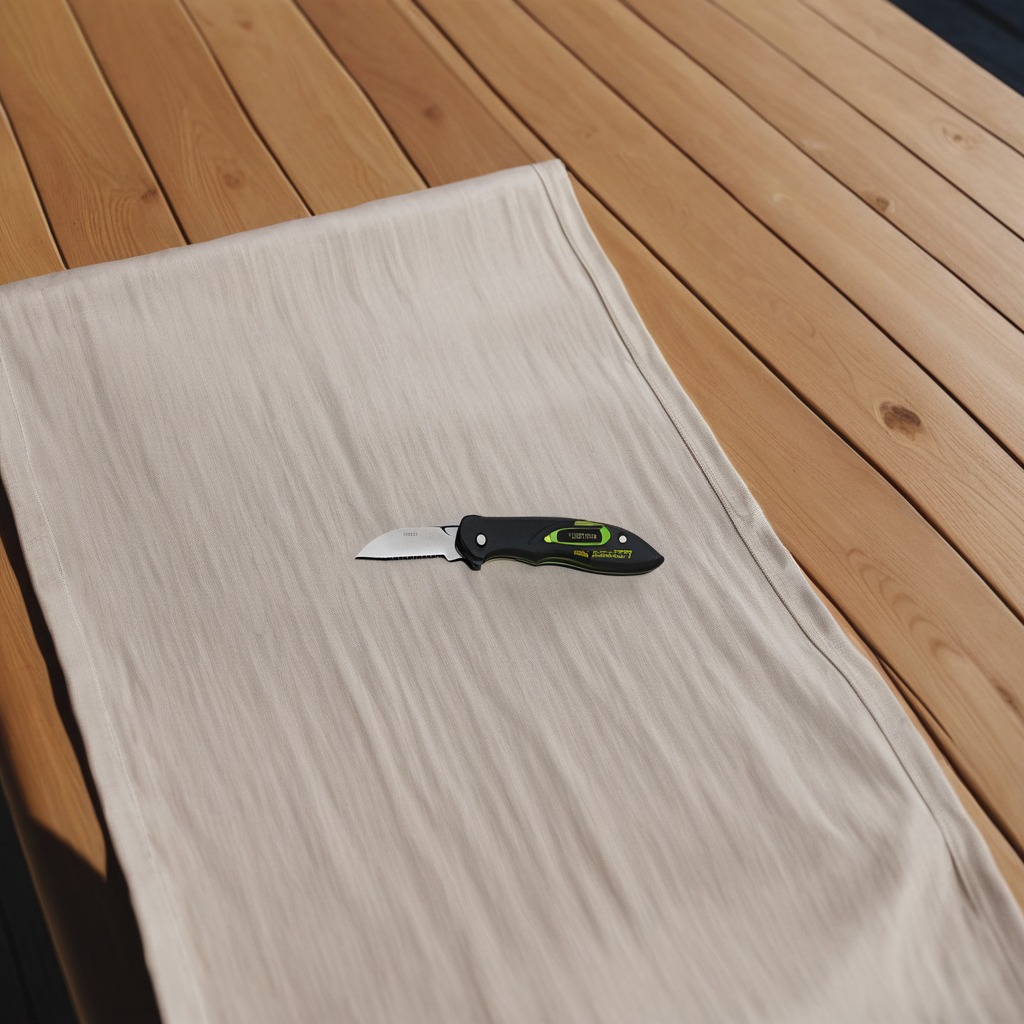
A utility knife is lying on a wooden table.